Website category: sports
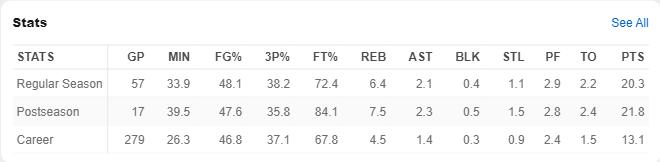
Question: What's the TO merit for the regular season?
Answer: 2.2

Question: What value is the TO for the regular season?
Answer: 2.2

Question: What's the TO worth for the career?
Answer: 1.5

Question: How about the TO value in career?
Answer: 1.5

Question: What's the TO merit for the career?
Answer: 1.5

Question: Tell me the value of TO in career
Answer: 1.5

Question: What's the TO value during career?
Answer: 1.5

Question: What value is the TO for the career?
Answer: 1.5

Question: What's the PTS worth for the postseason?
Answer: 21.8

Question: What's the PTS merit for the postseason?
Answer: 21.8

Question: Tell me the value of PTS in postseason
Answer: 21.8

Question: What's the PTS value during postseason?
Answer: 21.8

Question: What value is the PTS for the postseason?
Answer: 21.8

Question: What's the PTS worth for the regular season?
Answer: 20.3

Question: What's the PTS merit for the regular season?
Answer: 20.3

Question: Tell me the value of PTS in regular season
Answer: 20.3

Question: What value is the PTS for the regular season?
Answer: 20.3

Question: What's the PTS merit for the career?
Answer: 13.1

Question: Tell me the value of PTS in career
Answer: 13.1

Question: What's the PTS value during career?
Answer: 13.1

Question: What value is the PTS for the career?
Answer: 13.1